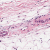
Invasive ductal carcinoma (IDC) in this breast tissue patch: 0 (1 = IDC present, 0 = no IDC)